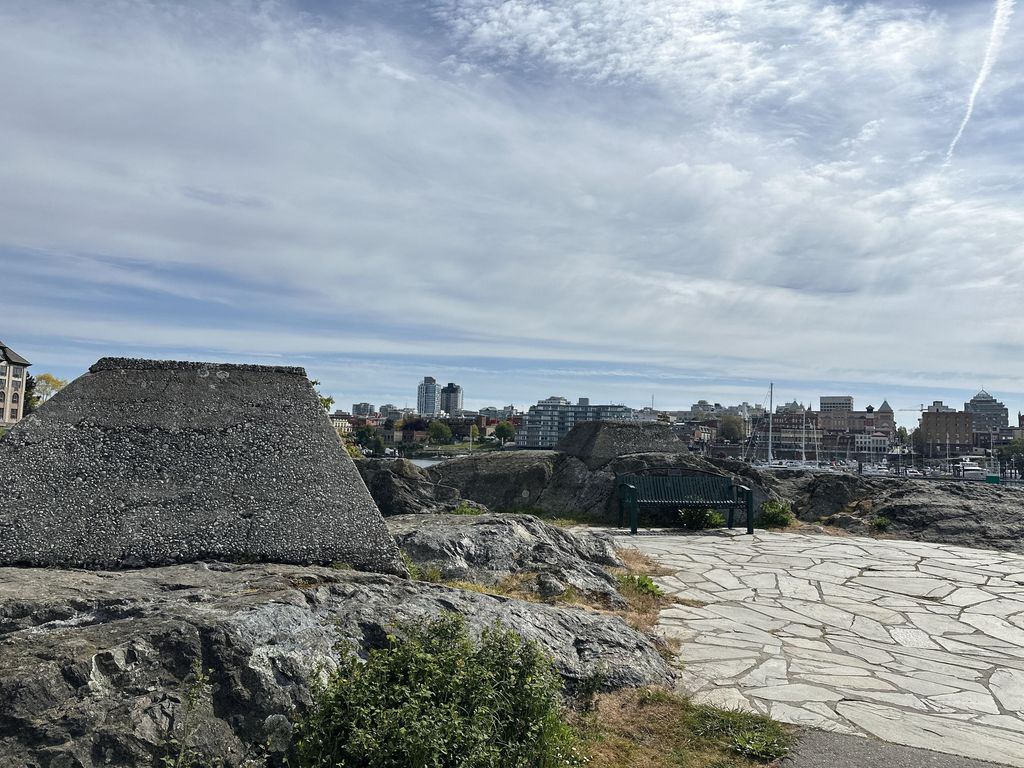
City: victoria